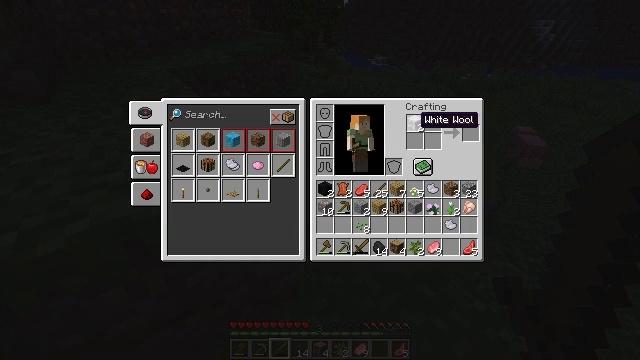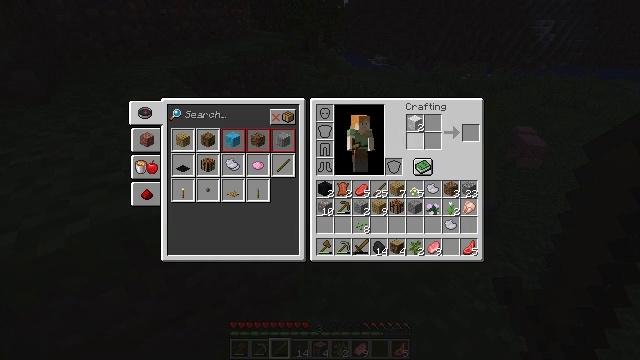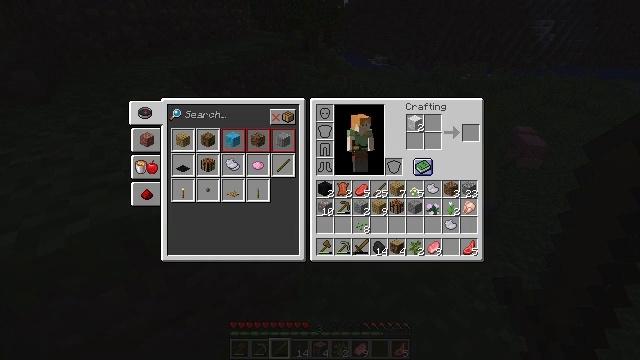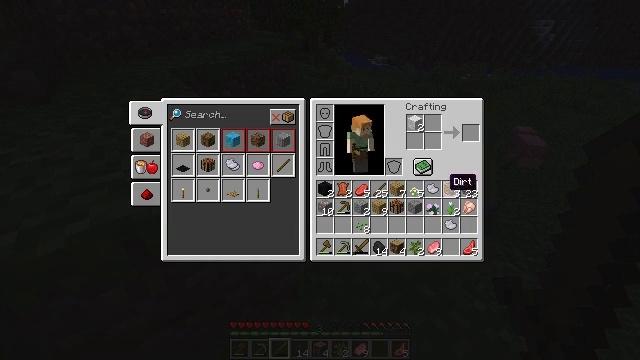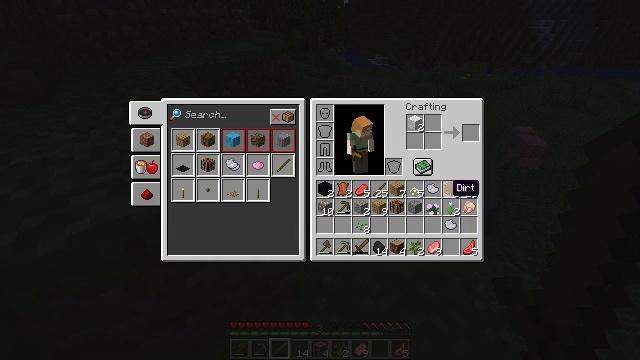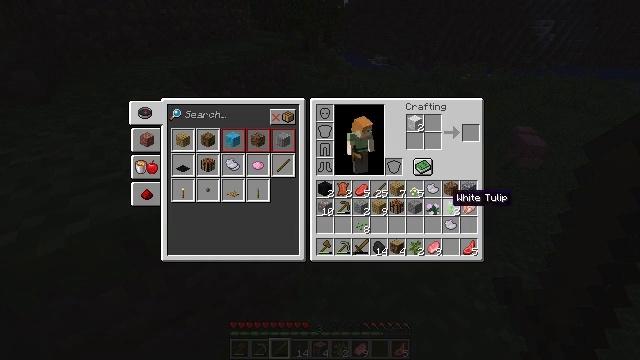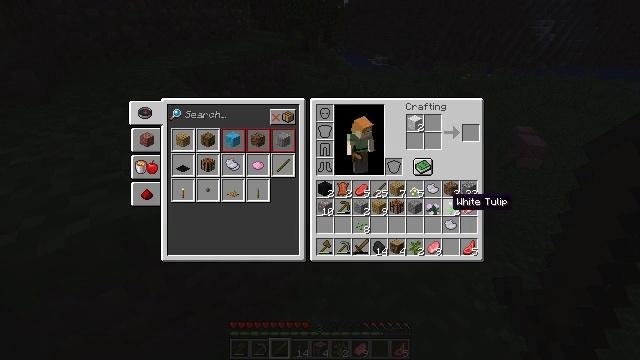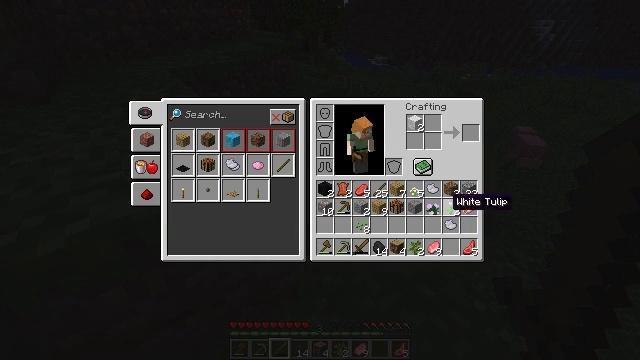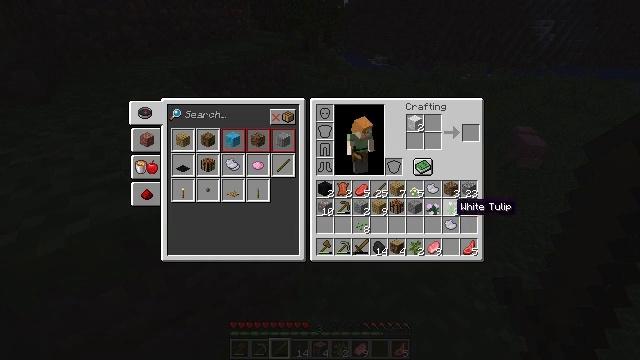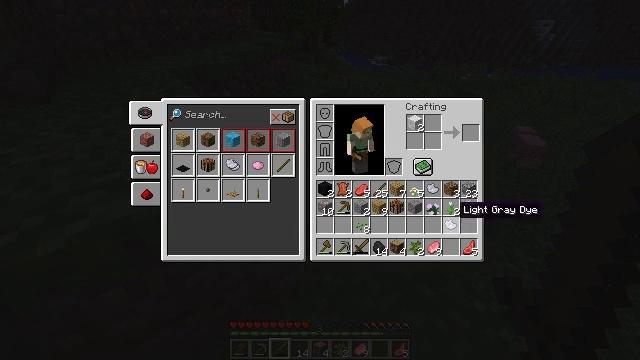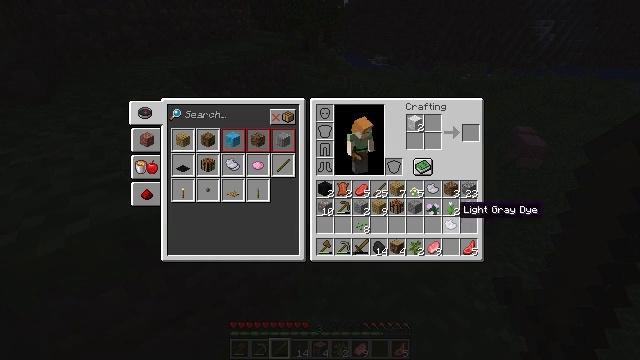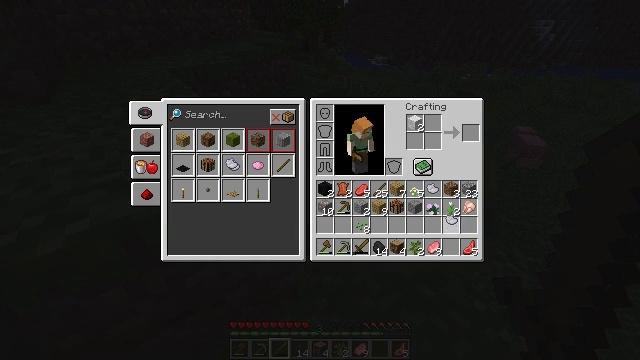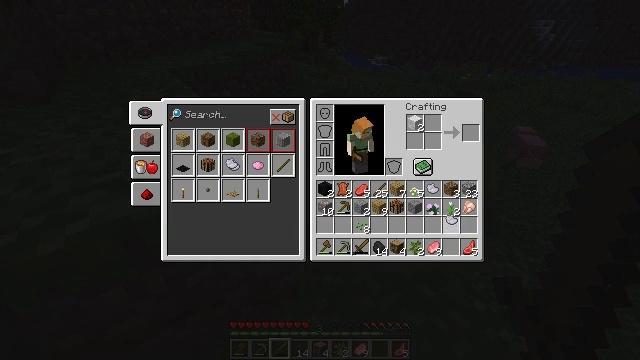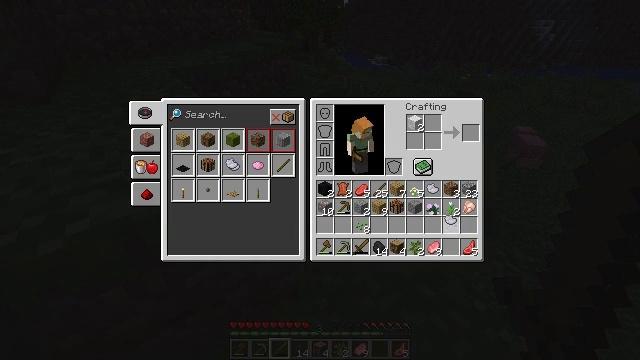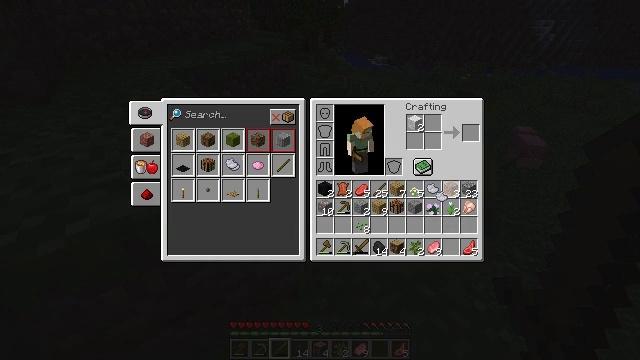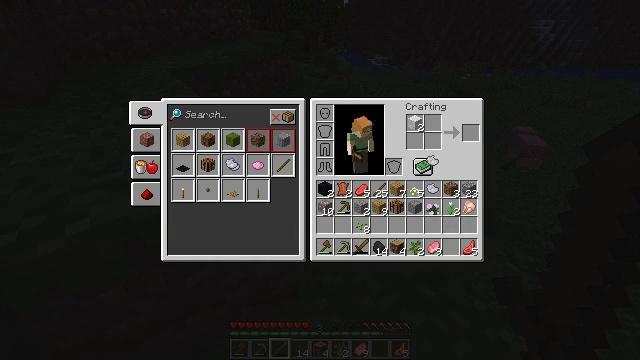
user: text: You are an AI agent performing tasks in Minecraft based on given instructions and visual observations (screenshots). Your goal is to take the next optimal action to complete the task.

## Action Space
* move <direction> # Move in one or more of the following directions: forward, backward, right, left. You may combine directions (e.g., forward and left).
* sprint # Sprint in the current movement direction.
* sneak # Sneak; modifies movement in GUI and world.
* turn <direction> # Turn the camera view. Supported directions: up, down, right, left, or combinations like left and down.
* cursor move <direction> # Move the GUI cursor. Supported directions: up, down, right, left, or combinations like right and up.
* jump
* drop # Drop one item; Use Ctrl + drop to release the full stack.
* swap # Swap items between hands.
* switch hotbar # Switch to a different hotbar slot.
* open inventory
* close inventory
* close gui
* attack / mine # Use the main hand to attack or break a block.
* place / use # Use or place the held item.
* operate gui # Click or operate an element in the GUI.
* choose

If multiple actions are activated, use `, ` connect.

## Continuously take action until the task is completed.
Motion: motion action
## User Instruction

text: Craft light gray wool in the crafting grid.
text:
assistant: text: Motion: cursor move down
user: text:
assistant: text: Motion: cursor move right and down
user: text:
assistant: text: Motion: cursor move right and down
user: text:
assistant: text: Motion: no_op
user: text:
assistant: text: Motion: cursor move down
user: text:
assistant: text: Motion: no_op
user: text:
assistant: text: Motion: no_op
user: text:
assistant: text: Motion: no_op
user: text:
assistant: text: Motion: no_op
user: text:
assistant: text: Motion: no_op
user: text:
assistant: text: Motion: operate gui
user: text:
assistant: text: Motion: operate gui
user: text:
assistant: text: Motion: operate gui
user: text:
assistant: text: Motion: cursor move left and up
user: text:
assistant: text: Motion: cursor move left and up
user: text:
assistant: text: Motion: cursor move up
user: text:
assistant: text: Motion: no_op
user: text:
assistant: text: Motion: no_op
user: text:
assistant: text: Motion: no_op
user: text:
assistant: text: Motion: no_op
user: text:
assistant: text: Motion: no_op
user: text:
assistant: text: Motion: no_op
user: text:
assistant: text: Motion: no_op
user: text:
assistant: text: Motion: operate gui
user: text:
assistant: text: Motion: operate gui
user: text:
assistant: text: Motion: operate gui
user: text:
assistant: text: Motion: no_op
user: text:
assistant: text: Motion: no_op
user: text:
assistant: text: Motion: no_op
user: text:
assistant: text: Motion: no_op